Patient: sex M, age 48
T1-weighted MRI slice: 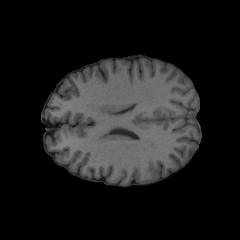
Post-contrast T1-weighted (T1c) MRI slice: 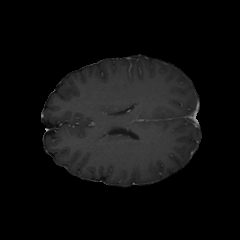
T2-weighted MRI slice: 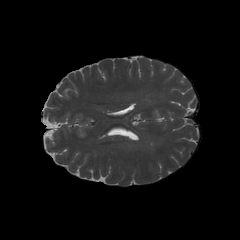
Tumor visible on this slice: no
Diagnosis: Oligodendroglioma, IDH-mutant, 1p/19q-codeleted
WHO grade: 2